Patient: sex F, age 26
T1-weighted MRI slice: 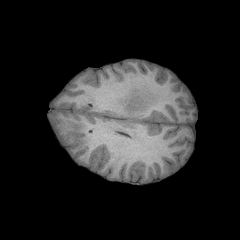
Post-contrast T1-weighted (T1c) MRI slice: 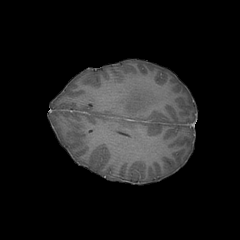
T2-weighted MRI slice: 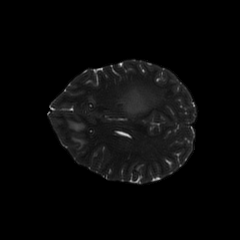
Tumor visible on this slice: yes
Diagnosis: Glioblastoma, IDH-wildtype
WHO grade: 4